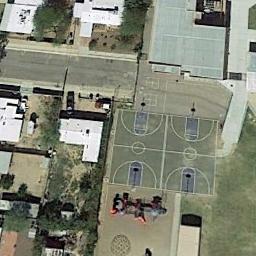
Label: basketball_court